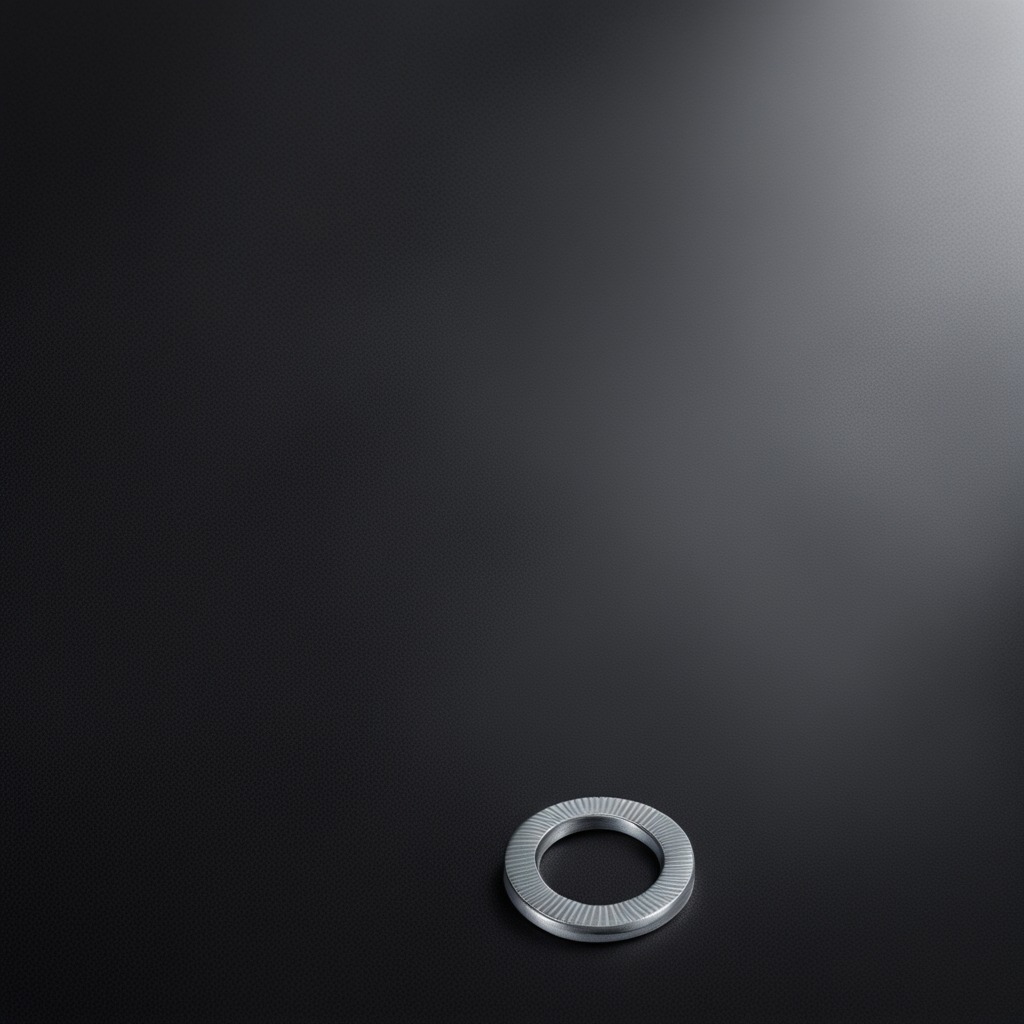
A flat metal washer lying on a clean granite tabletop covered with a black rubber mat inside a workshop under bright overhead lighting crisp shadows high clarity worn but beneath the mat